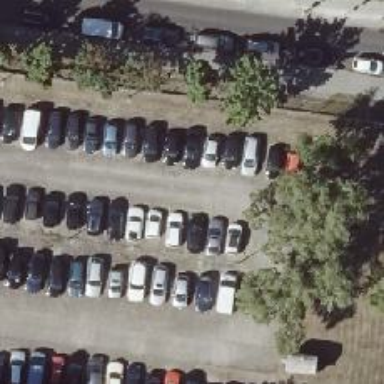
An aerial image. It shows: Road serving as parking aisle.